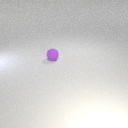
small purple rubber sphere